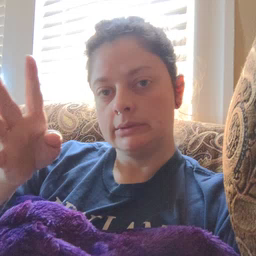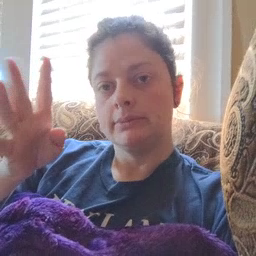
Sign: because